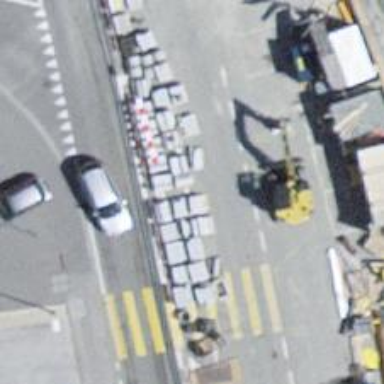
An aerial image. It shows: Bus stop with sheltered platform for public transport.